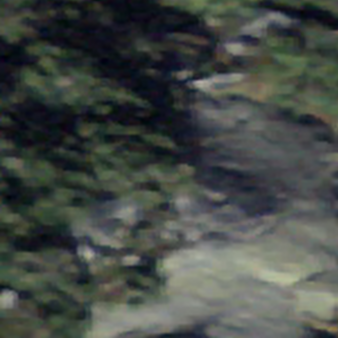
Label: other